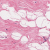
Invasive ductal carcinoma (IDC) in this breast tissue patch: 0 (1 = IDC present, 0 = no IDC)